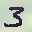
Label: 3